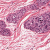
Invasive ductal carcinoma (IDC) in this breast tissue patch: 0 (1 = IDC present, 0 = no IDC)